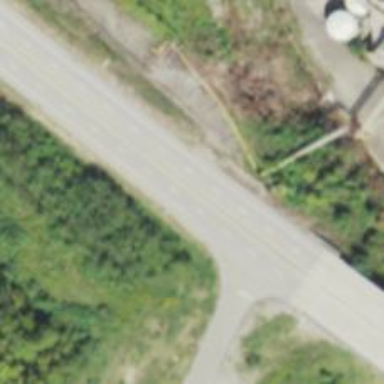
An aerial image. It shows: Asphalt road classified as trunk highway.